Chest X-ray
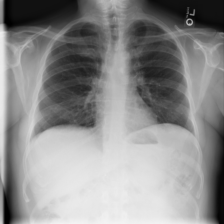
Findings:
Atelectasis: negative
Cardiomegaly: negative
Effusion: negative
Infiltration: negative
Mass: negative
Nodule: negative
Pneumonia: negative
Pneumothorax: negative
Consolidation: negative
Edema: negative
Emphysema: negative
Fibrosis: negative
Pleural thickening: negative
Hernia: negative